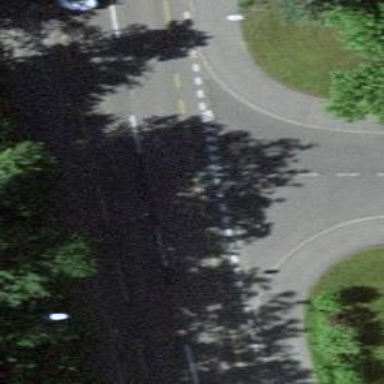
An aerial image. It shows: Road with "give way" sign.